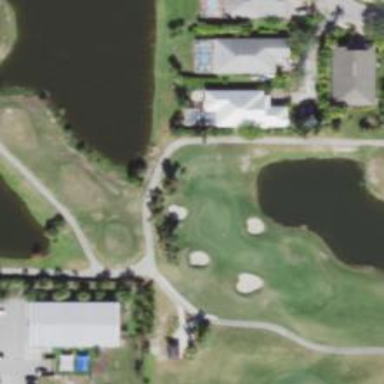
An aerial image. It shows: Golf hole.